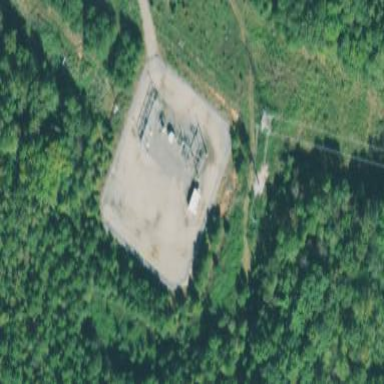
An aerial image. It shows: Distribution power substation secured by fence.